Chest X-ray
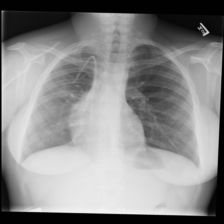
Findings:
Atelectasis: negative
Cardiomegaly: negative
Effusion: negative
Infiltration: negative
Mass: negative
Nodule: negative
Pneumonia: negative
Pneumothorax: negative
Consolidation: negative
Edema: negative
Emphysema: negative
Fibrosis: negative
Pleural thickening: negative
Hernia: negative